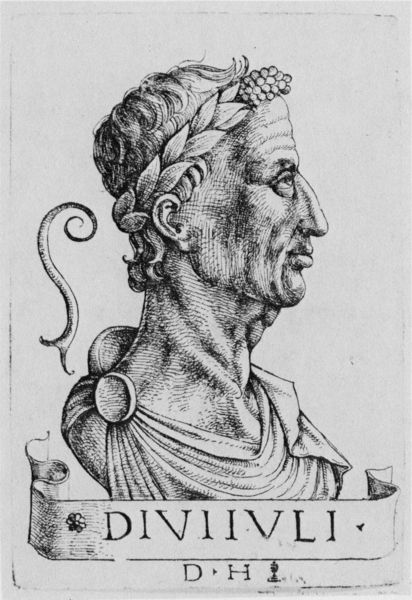
Titel: Bildnis des Julius Caesar
Künstler: Daniel Hopfer
Institution: (Seriendruck)
Schlagwörter: haut, kopf, mann, umhang, weiß, blume, grau, haar, mund, nase, ohr, profil, schwarz, stirn, zeichnung, obst, tuch, ornament, alt, augen, band, falten, geschichte, gesicht, sockel, bildnis, hals, portrait, porträt, auge, gewand, haare, blatt, brosche, diadem, kinn, knopf, lippen, locke, locken, früchte, statue, trauben, holzschnitt, schrift, italien, alter mann, grafik, graphik, banner, kaiser, wein, falte, muskeln, inschrift, büste, ornamente, faltenwurf, jahreszahl, dünn, name, spange, schnalle, antike, druck, schraffur, radierung, stich, hakennase, seite, schwarzweiß, herrscher, kranz, lorbeer, lorbeeren, lorbeerkranz, rom, römer, efeu, halbprofil, runzeln, halbporträt, toga, griechisch, volute, dürer, kupferstich, tunika, göttlich, ehrenkranz, römisch, kropf, zeichung, latein, lateinisch, caesar, schriftband, halz, fibel, julius, aorauf wartest du, clamis, diviivli, hymnation, julis, lorbeere, wei´schwarz, cäser, loorbeerkranz, iulius, dh, eindruckblatt, iuli, karnz, iden, diviivuli